Question: We have a case where changes were made to a file in a source branch that need to get propagated to multiple destinations?
Here is an illustration:

I know I could do each one individually, but it seems like with the right wildcards in the filespec this might work.
We tried this viewspec:
> //dev/main/file.txt //dev/r*/file.txt
But we got this error:
> Integration errors: Incompatible wildcards '//dev/main/file.txt' <-> '//dev/r*/file.txt'
Is this possible?
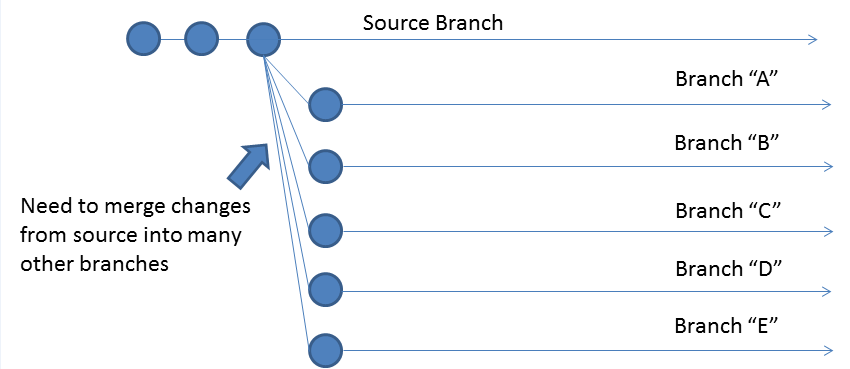
Answer: Per the comment from @Matt:
No way to one shot that with a wildcard I'm afraid. You'll have to script that one. p4 dirs will be handy for you to get the directories on the right hand side